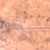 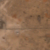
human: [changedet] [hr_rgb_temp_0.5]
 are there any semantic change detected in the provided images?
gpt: There is no difference.